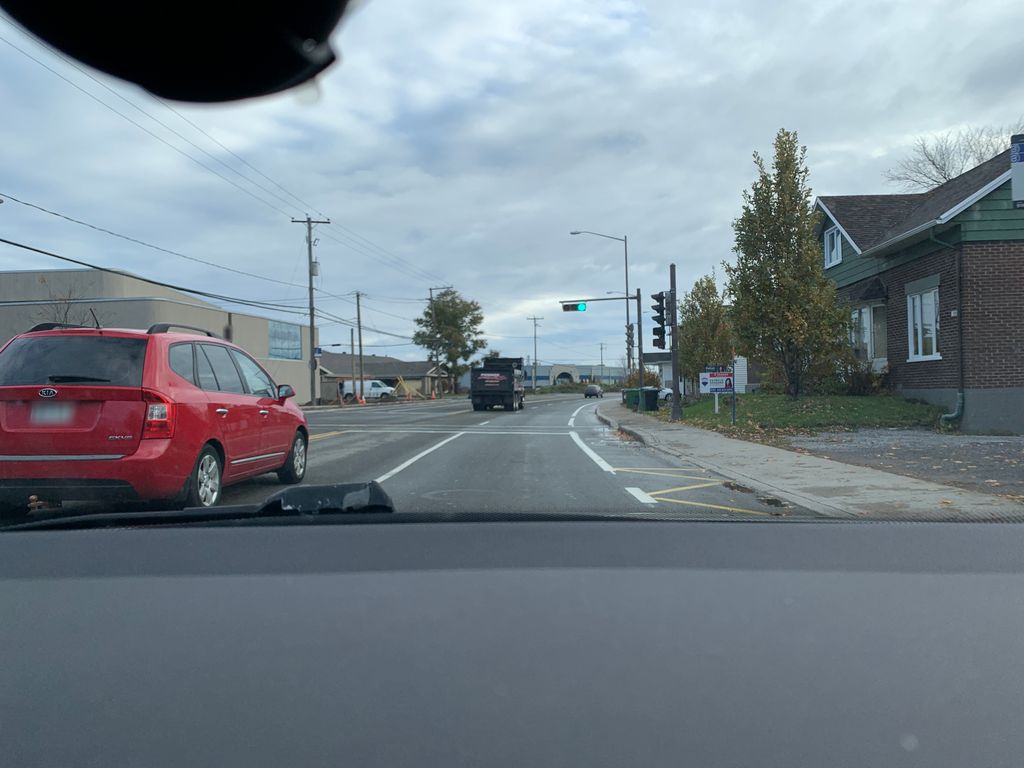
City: quebec_city